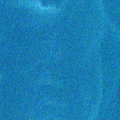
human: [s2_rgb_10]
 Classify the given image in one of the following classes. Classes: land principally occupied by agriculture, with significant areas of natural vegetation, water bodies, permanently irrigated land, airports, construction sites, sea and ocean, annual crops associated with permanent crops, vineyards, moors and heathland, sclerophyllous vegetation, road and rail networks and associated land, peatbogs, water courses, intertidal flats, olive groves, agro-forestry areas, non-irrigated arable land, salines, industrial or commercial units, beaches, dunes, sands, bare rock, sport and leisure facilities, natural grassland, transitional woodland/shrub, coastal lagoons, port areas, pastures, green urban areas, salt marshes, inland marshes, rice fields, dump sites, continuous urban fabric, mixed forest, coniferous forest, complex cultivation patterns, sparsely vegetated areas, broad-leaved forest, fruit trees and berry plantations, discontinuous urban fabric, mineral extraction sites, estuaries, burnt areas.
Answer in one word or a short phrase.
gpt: sea and ocean